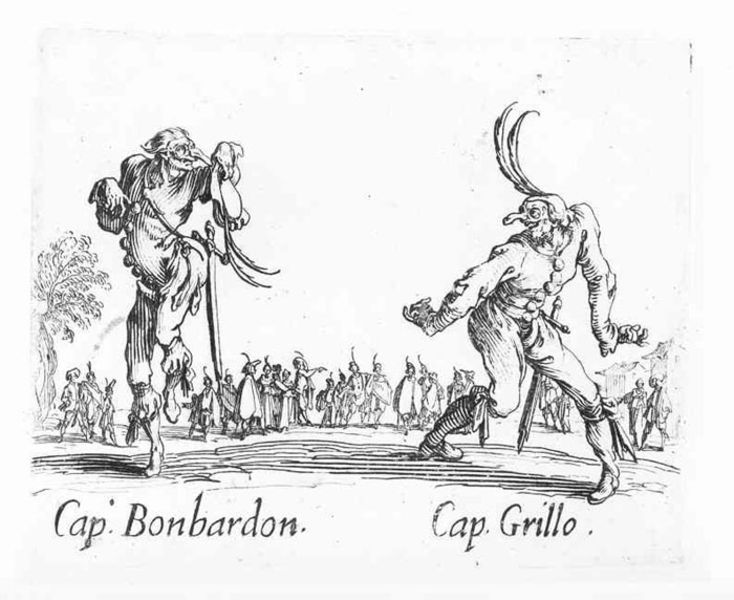
Titel: Cap.o Bonbardon, Cap. Grillo
Künstler: Jacques Callot
Standort: Karlsruhe
Institution: Staatliche Kunsthalle Karlsruhe
Schlagwörter: baum, berg, dunkel, feder, gemälde, gruppe, himmel, kampf, kämpfer, körper, mann, schatten, vogel, weiß, frauen, menschen, bewegung, frankreich, frau, frisur, grau, hell, hintergrund, hut, hüte, licht, männer, nase, rücken, schwarz, skizze, strasse, vordergrund, zeichnung, blick, gebäude, haus, tier, tiere, fest, gesellschaft, leute, malerei, menge, tanz, versammlung, bart, feier, kappe, arme, federn, kleidung, mensch, hände, häuser, boden, figur, gewand, haare, kostüm, mantel, personen, bühne, publikum, tanzen, theater, gebeugt, ohren, rokoko, kreis, stock, beine, federhut, hufe, bewegen, füße, holzschnitt, schrift, papier, schnabel, italien, venedig, zwei, schuhe, stab, zuschauer, schwer, grafik, graphik, platz, vorführung, figuren, soldaten, karikatur, nasen, verkleidung, goya, knöpfe, striche, schauspiel, lachen, posen, spiel, maske, narr, narren, spanisch, clown, druck, druckgraphik, schraffur, radierung, stich, ironie, satire, schwarzweiß, schwert, schwerter, streit, säbel, text, zeitung, hässlich, fasching, volk, zirkus, jahrmarkt, degen, stiefel, dämon, menschenmenge, armee, lustig, tinte, bleistiftzeichnung, gestalten, namen, komödie, buchdruck, art, necken, grimasse, teufel, rollen, wesen, dolch, wams, duell, spiele, gaukler, kapitän, hörner, hahn, schauspieler, kupferstich, drehung, narrenkappe, überlängt, verdreht, karneval, ungeheuer, komisch, verrenkung, tänzer, spaß, krumm, glocken, harlekin, kasper, grotesk, totenmaske, corot, körperhaltung, dämonen, fratzen, geister, schalk, schellen, federzeichnung, überzeichnung, artisten, tuschezeichnung, latein, verzerrt, masken, neuzeit, stifel, verkleidet, hähne, tiepolo, hüpfen, torsion, clowns, hanh, captain, pest, gegenüberstellung, große nase, scherz, wettstreit, karikiert, tanzend, fastnacht, zkizze, cap, callot, comedia, commedia, commedia dell arte, capitano, pestmaske, carneval, stolzieren, hahnenkampf, kapitäne, kris, fendern, überhöht, morisken, 19. jahrhundert, 18. jahrhundert, 16. jahrhundert, 17. jahrhundert, 15. jahrhundert, 13. jahrhundert, 14. jahrhundert, schwertter, bonbardon, grillo, till eulenspiegel, taufel, spil, raierung, wnasen, harleikin, schene, capitain, kapitaine, beiztanz, soldatne, stieffel, komödianten, cap grillo, cap bonbardon, dell'arte, possen, weg+, cap. grillo, cap., zsuchauer, verenkung, comiker, zweitanzende, kämpfchen, cap. bonbardon, faschin, capitan, 1610, comdedia del art, commedie dell'arte, knopof, hähme